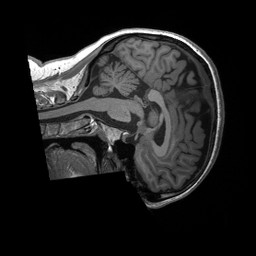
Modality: T1w
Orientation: sagittal
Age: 37
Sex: female
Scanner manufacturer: siemens
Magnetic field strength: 3 T
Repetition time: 2.4 s
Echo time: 0.00224 s